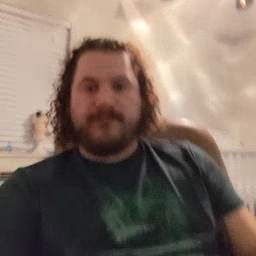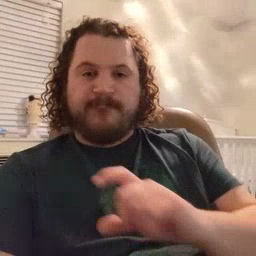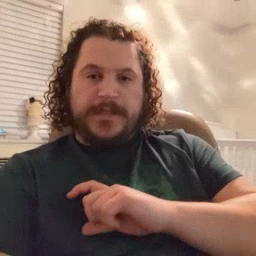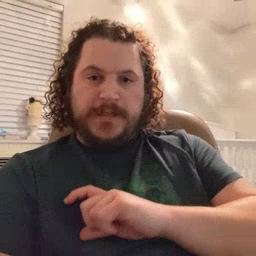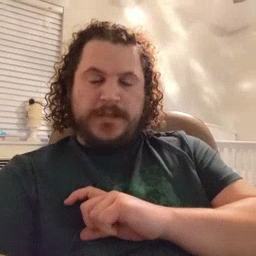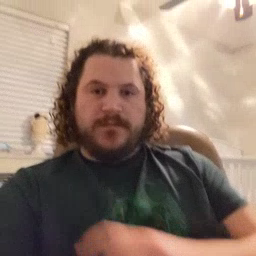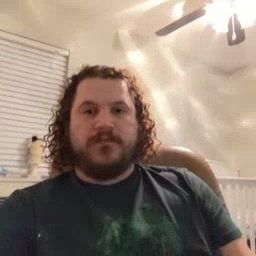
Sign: police